Question: I've integrated angular-google-maps (<URL> with my ionic framework application.. Everything is working really smooth but I'm facing some problems with infoWindow.. The window shows up correctly but the ng-click event inside a button on info widnow doesn't work for me

Here is my code in controller
'''
$scope.confirmCode = function() {
console.log("sdf");
if(confirm("Are you sure?"))
{
Category.getCode(window.localStorage.getItem('user_place'), 0, $stateParams.position_id, $scope.point_id, $scope.currentUser.id, function(data) {
$scope.code = data.data[0];
$scope.pointsModal.show();
});
}
};
'''
This is the view
'''
<div class="map-show col">
<google-map draggable="true" center="map.center" zoom="map.zoom">
<markers models="locations" coords="'self'" icon="'icon'" click="'onClick'">
<windows show="show">
<div ng-non-bindable>{{heading}}<br/>{{address}}<br/><button ng-click="confirmCode()">Redeam</button></div>
</windows>
</markers>
</google-map>
</div>
'''
I think I'm missing something realted to $compile of AngularJS but as I'm a newbie I'm not sure how to use it.
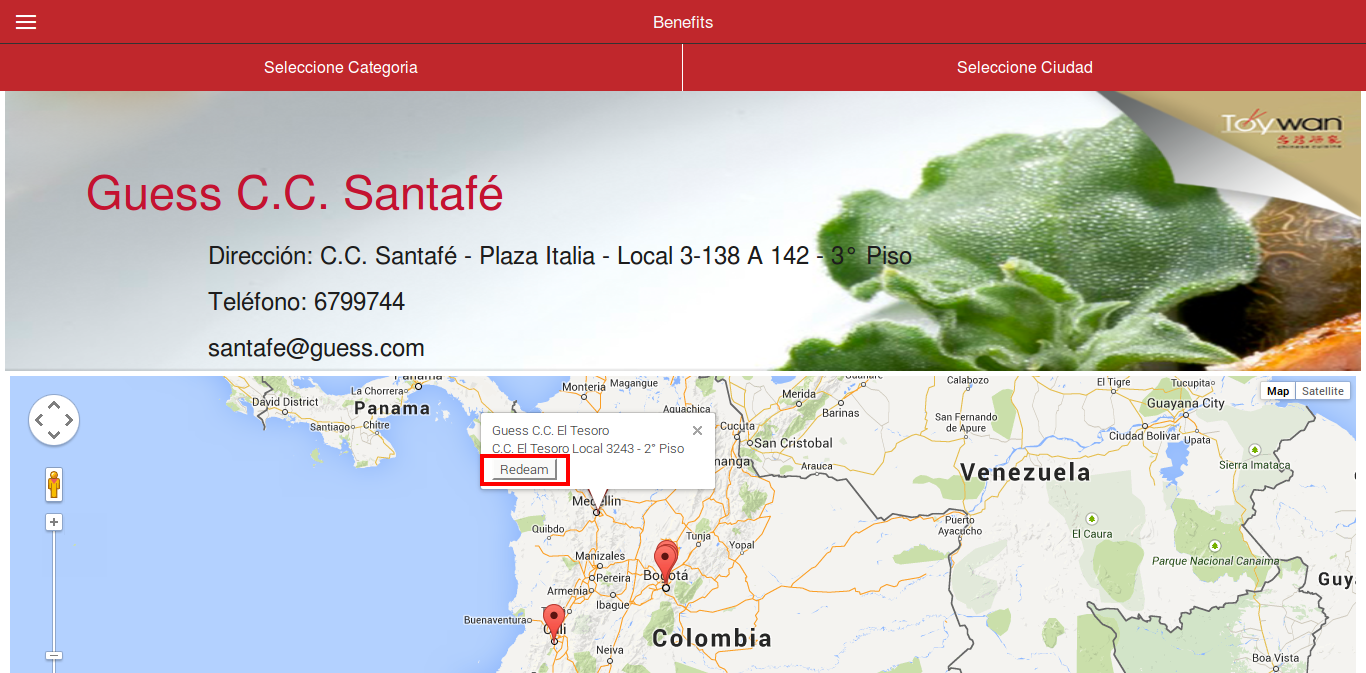
Answer: After hours of searching and hit and trials, Finalyl I've gor the solution. The following post helped a lot aobut it
<URL>
Actually the problem is infoWindow acts as child controller and my fuction $scope.confirmCode() was a part of its parent controller. So I did two things.
1. Use ng-cloak with infoWindow
2. use ng-click="$parent.$parent.$parent.confirmCode()"
Here is the updated code
'''
<div class="map-show col">
<google-map draggable="true" center="map.center" zoom="map.zoom">
<markers models="locations" coords="self" icon="icon" click="onClick">
<windows show="'show'" ng-cloak>
<div>{{heading}}<br/>{{address}}<br/><a href="" ng-click="$parent.$parent.$parent.confirmCode()">Redeam</a></div>
</windows>
</markers>
</google-map>
</div>
'''